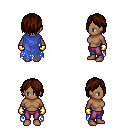
a pixel art fantasy rpg character, female body template, human, dark skin, blue tattered cape, magenta pants, brown bangs hairstyle, gold gloves, four views (front, back, left, right), 2x2 character sprite sheet, small pixel art, hard edges, no anti-aliasing